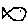
Label: fish